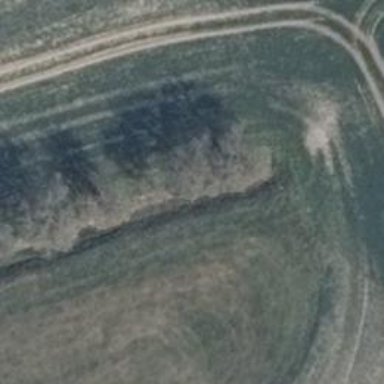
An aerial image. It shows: Row of trees in natural setting.